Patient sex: F
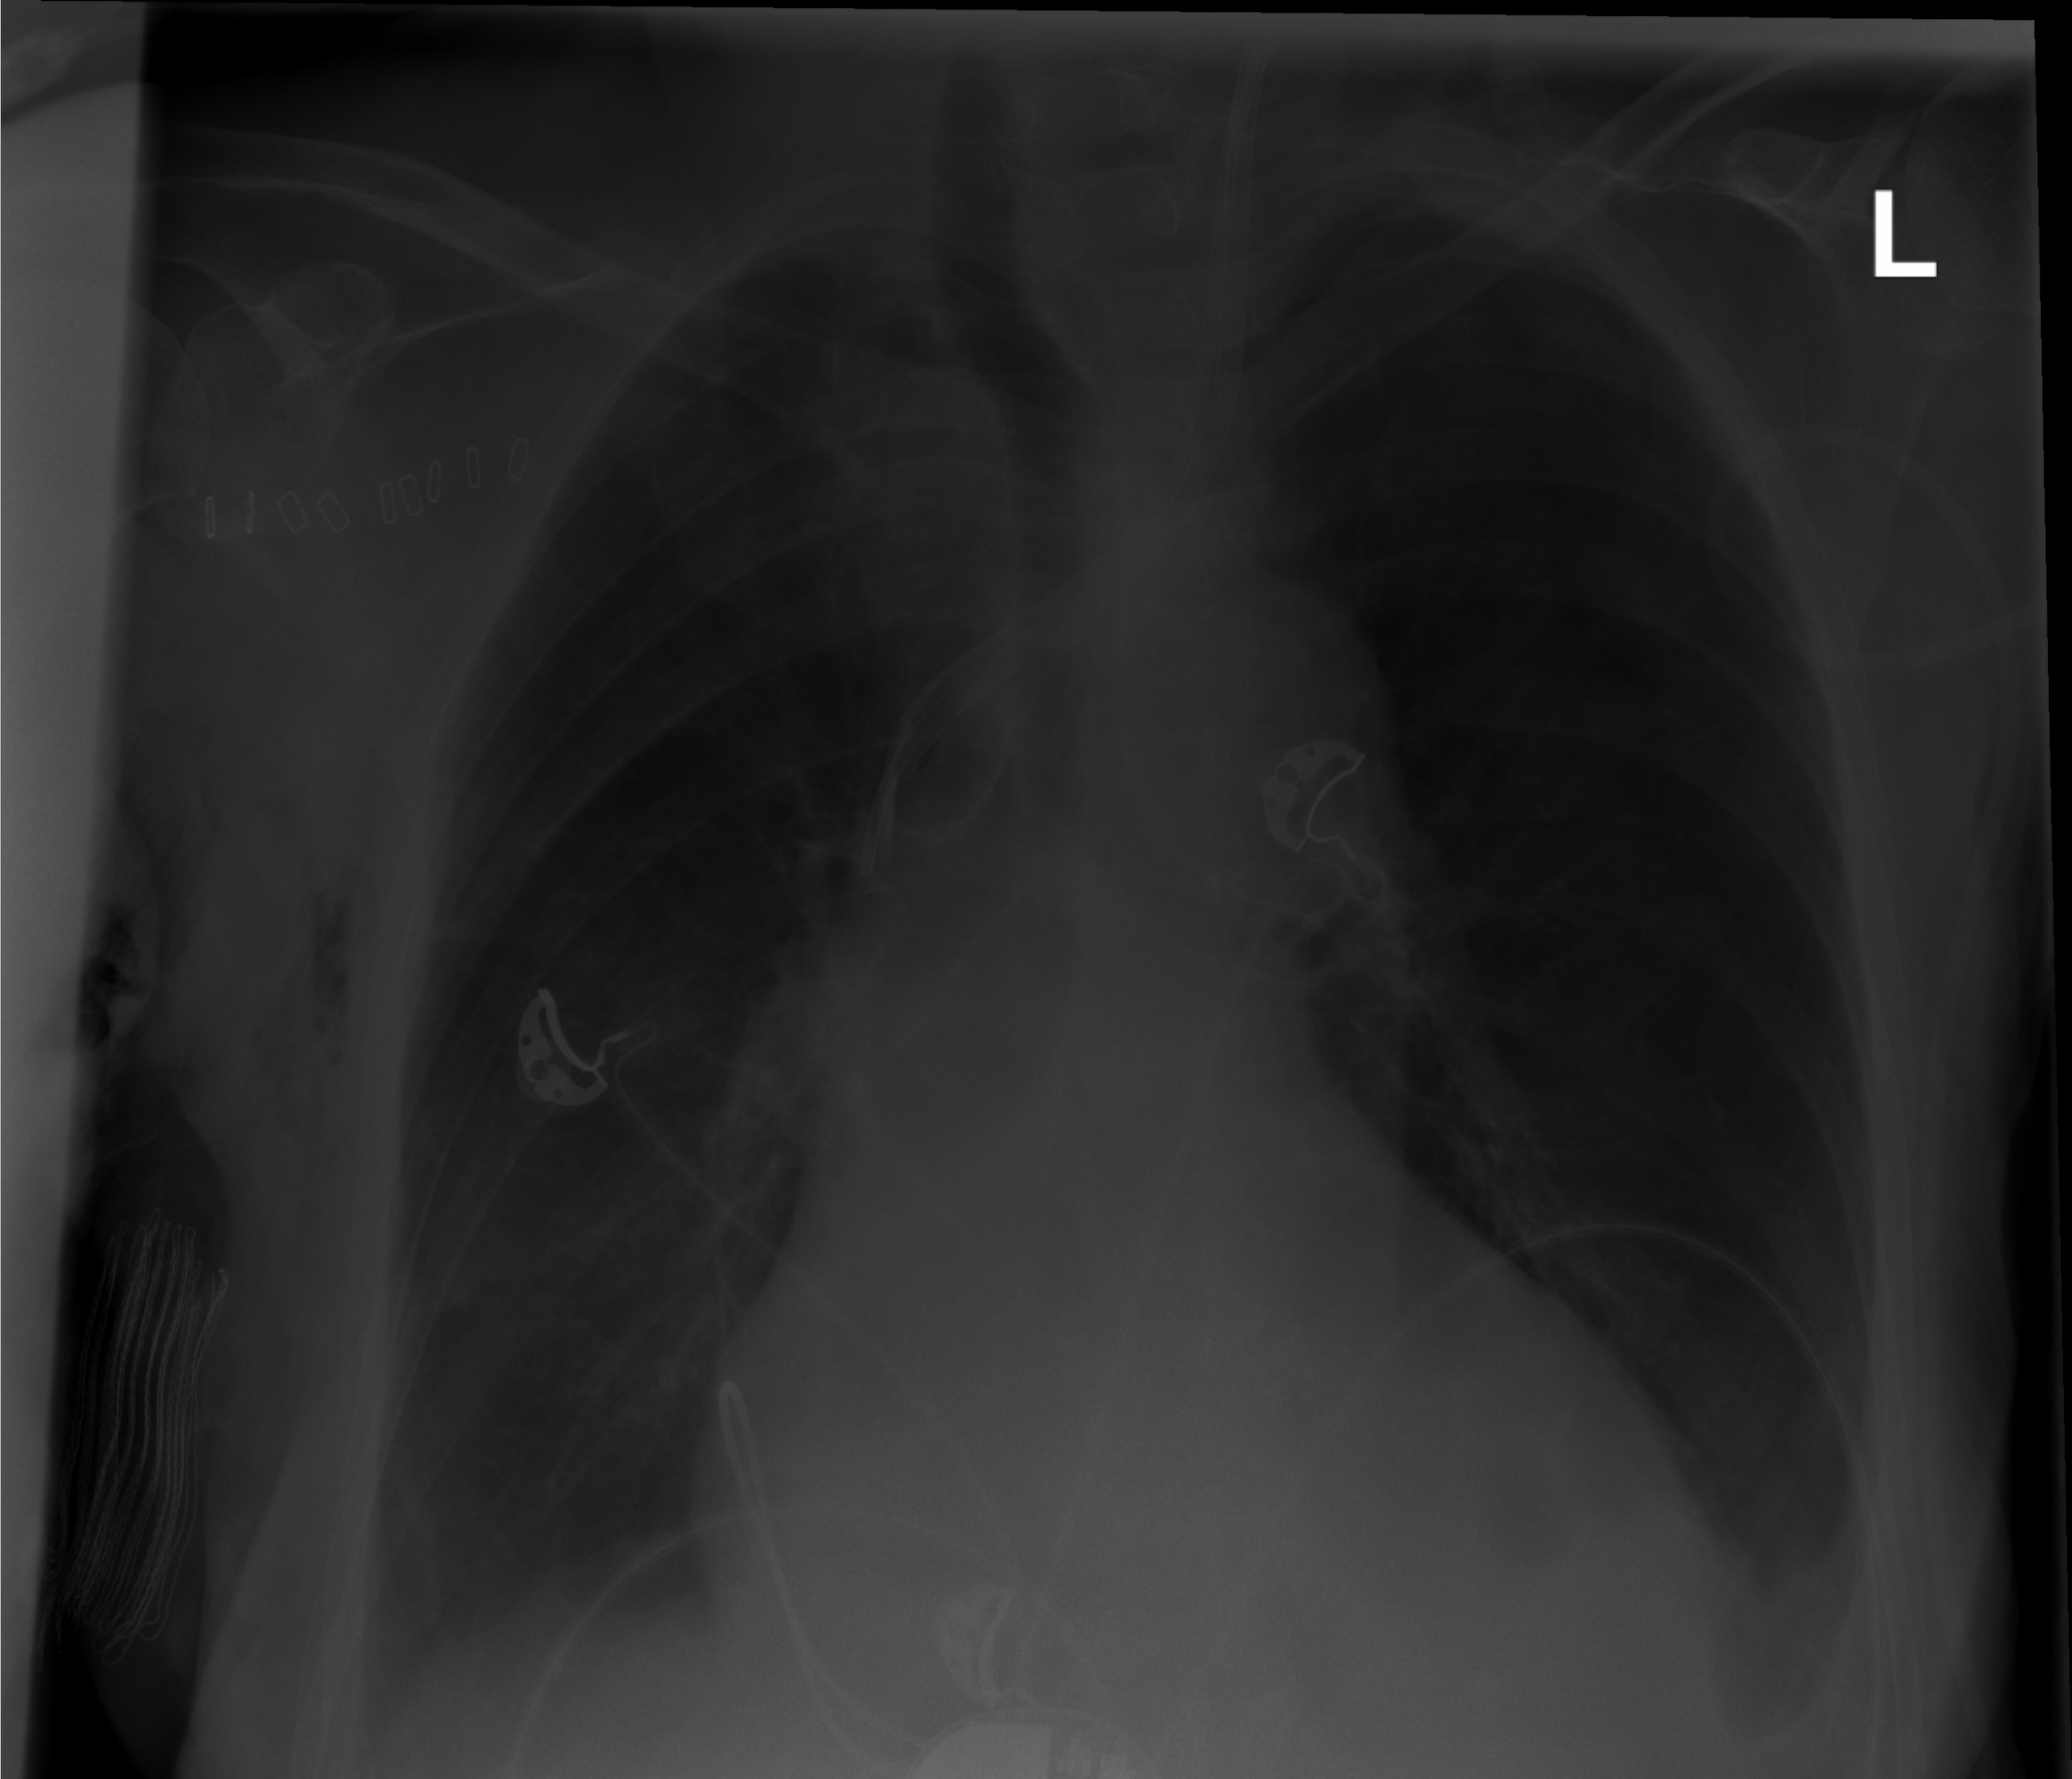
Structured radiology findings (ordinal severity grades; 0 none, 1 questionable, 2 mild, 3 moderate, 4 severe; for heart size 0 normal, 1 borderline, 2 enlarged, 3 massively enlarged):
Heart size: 2
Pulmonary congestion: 0
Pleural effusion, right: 2
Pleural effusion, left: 2
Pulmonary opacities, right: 0
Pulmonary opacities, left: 0
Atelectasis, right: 2
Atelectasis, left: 2